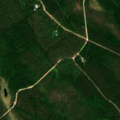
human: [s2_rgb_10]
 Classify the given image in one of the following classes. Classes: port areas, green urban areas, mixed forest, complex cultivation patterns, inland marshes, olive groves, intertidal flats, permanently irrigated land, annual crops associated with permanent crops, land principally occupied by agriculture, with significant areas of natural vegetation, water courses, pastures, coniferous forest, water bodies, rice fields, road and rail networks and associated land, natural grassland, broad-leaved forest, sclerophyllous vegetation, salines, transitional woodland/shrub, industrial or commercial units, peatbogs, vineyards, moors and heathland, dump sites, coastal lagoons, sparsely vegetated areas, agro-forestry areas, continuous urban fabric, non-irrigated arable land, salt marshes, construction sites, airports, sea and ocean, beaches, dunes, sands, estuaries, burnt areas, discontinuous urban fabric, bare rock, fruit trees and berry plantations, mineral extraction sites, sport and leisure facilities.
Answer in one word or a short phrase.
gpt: coniferous forest, mixed forest